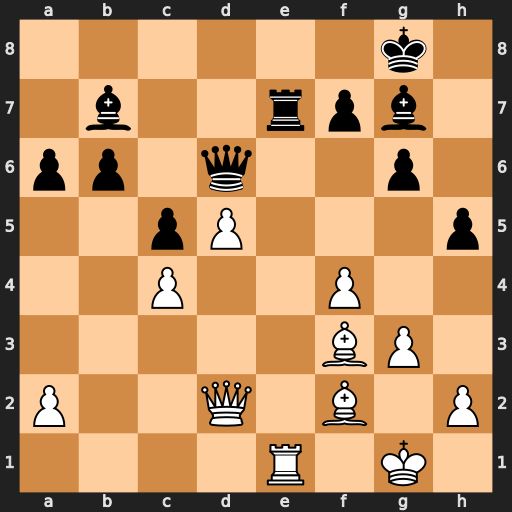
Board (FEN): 6k1/1b2rpb1/pp1q2p1/2pP3p/2P2P2/5BP1/P2Q1B1P/4R1K1
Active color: w
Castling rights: -
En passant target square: -
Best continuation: Rxe7 Qxe7 d6 Qd7 Bxb7